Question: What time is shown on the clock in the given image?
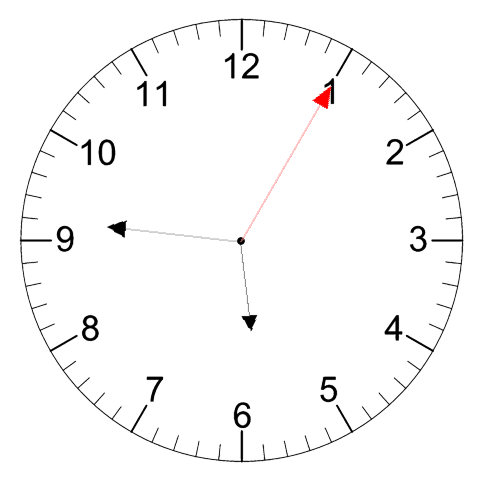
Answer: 05:46:05